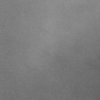
Label: dusty